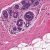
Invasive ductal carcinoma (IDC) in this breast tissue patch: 0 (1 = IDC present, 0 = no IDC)